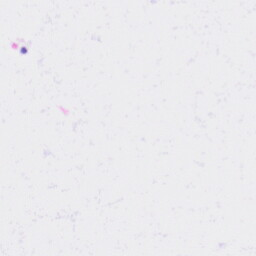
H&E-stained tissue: Liver